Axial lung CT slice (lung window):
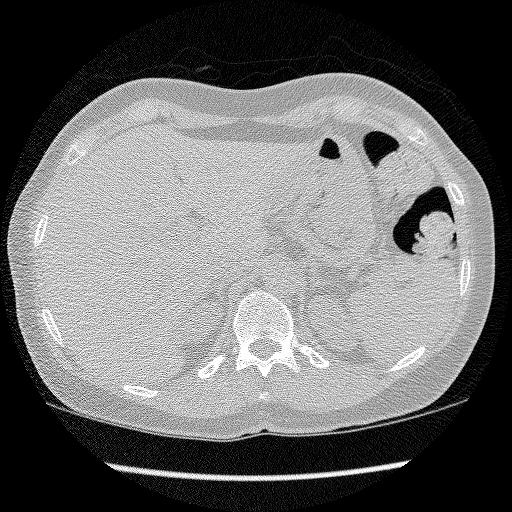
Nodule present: no